Aerial crown-view tile of a tropical tree (Barro Colorado Island, Panama), acquired 20240918:
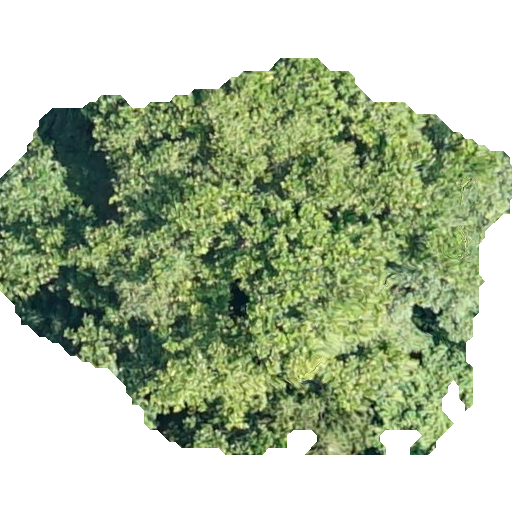
Species: Anacardium excelsum
GBIF accepted scientific name: Anacardium excelsum
Crown area: 237.779 m²